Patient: sex F, age 56
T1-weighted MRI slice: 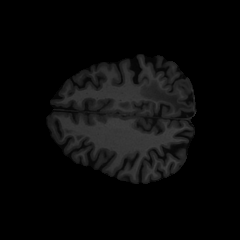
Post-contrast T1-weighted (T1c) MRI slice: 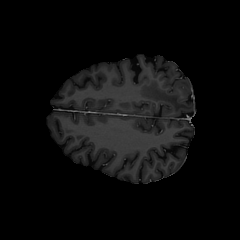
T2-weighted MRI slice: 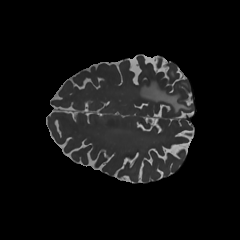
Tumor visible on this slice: yes
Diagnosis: Glioblastoma, IDH-wildtype
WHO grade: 4